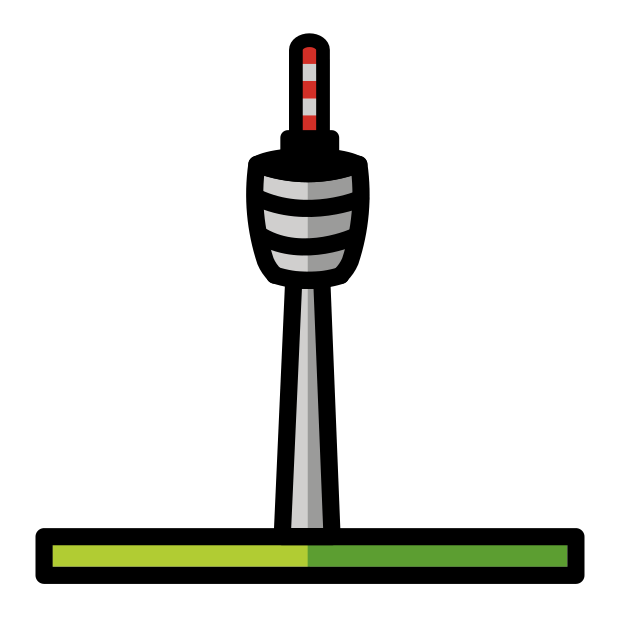
stuttgart fernsehturm